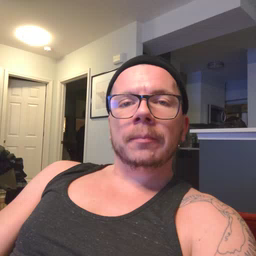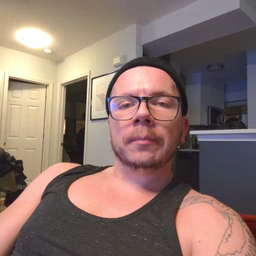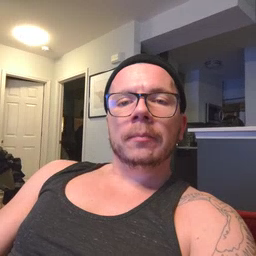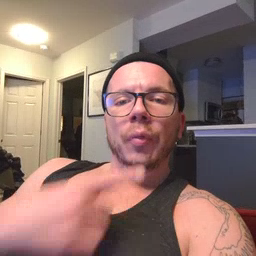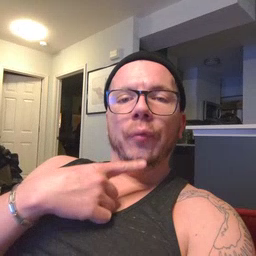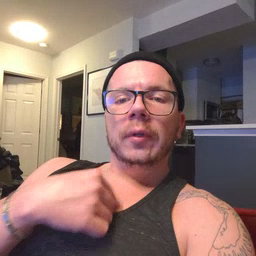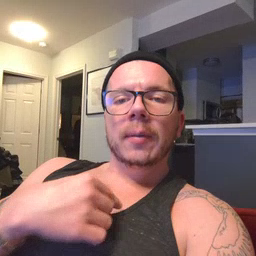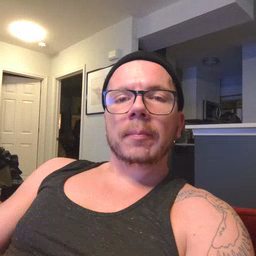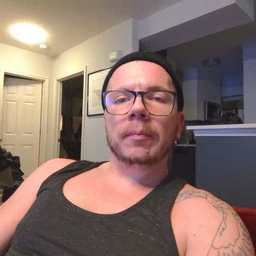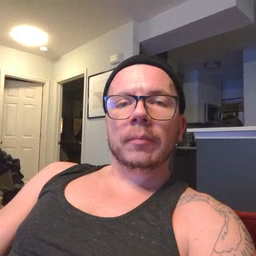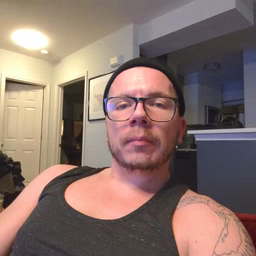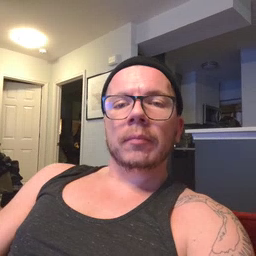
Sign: thirsty